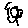
Label: flower